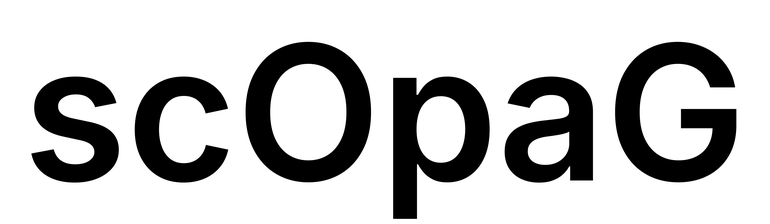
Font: Inter_SemiBold